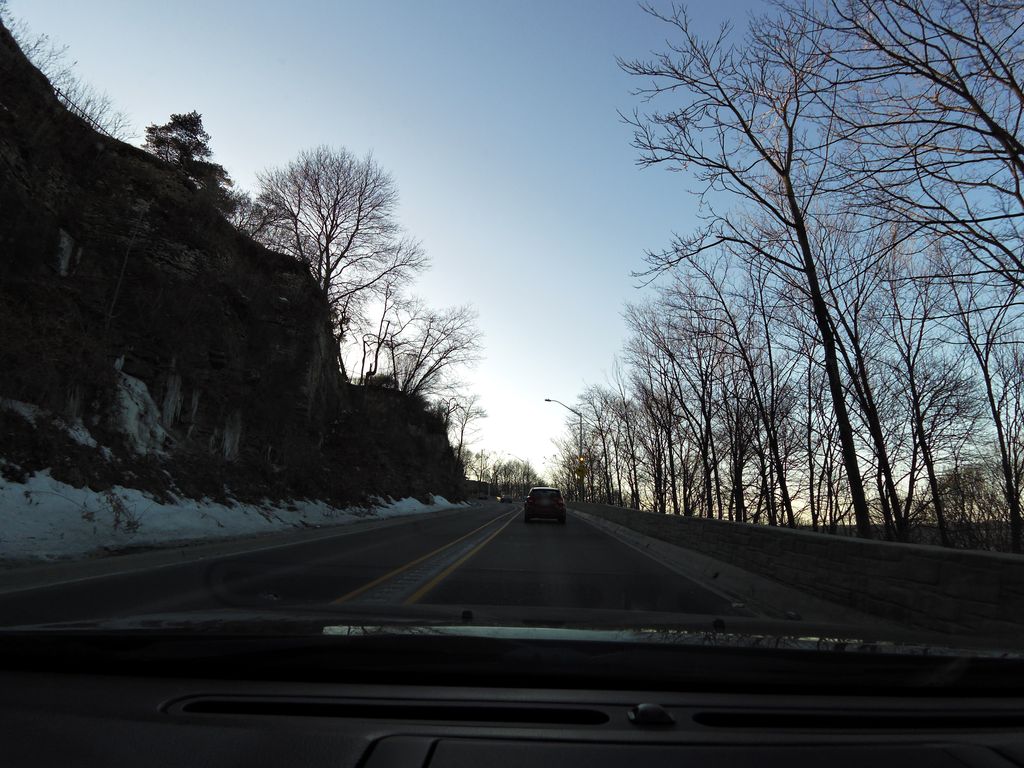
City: hamilton